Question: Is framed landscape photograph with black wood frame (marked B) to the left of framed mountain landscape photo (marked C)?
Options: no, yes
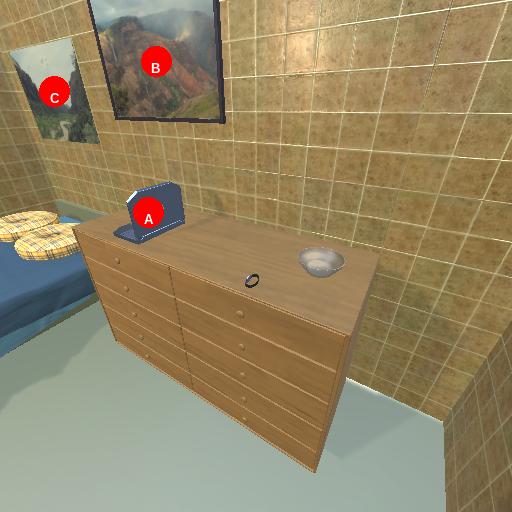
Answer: no